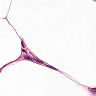
Metastatic tissue present: no